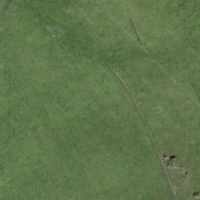
EUNIS habitat code: 26
Species observed at this site:
Tussilago farfara